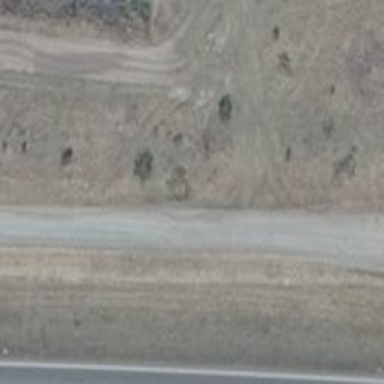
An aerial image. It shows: Track with grade2 pebblestone surface.